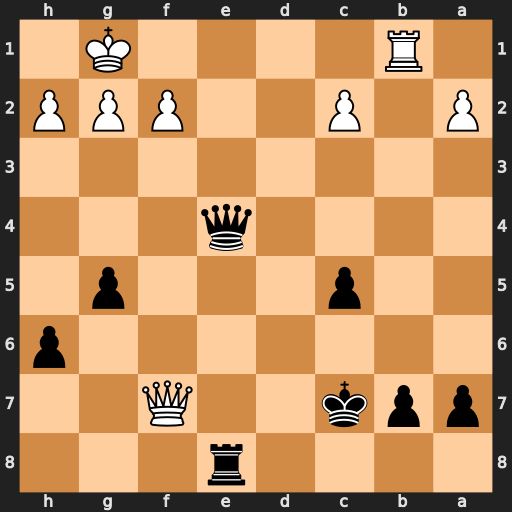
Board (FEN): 4r3/ppk2Q2/7p/2p3p1/4q3/8/P1P2PPP/1R4K1
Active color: b
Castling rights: -
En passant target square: -
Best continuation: Re7 Qxe7+ Qxe7